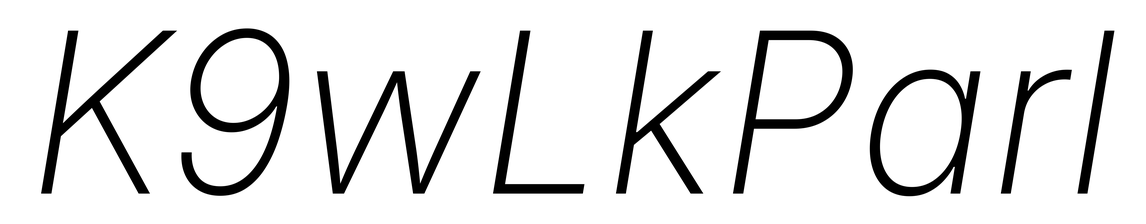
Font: Inter-Italic_ExtraLight_Italic